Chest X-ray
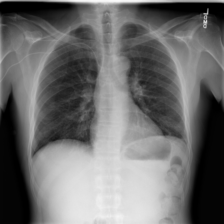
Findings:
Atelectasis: positive
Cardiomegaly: negative
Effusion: negative
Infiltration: positive
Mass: negative
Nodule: negative
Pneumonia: negative
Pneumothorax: negative
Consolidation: negative
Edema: negative
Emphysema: negative
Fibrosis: negative
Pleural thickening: negative
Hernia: negative